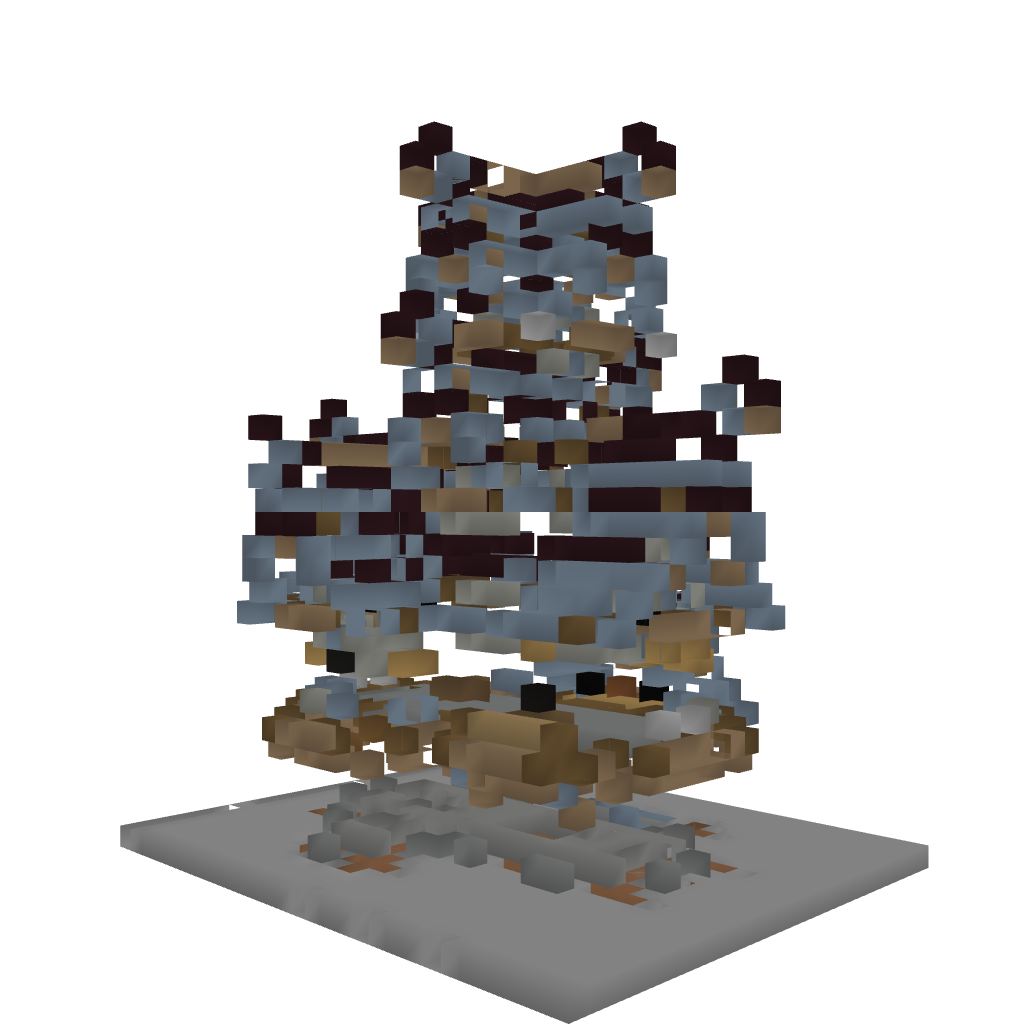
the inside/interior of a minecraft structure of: middle class Nordic house